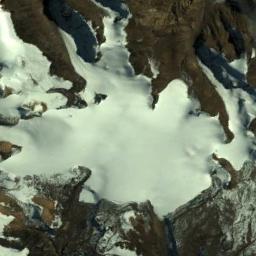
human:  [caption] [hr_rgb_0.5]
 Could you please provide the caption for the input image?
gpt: The snow berg is consist of bare land and white snow .

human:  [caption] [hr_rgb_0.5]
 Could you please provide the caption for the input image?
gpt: The snowberg is partly covered with snow and ice and the color of the mountain is brown .

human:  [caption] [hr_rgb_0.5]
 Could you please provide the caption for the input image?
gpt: The ground on the snowberg is uneven .

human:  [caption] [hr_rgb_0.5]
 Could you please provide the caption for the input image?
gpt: White snow and brown bare ground intersect on the snow mountain .

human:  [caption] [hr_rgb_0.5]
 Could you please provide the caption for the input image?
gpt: There are much snow and some bare land on the snowberg .